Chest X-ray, AP view. Patient: 39 years old, sex M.
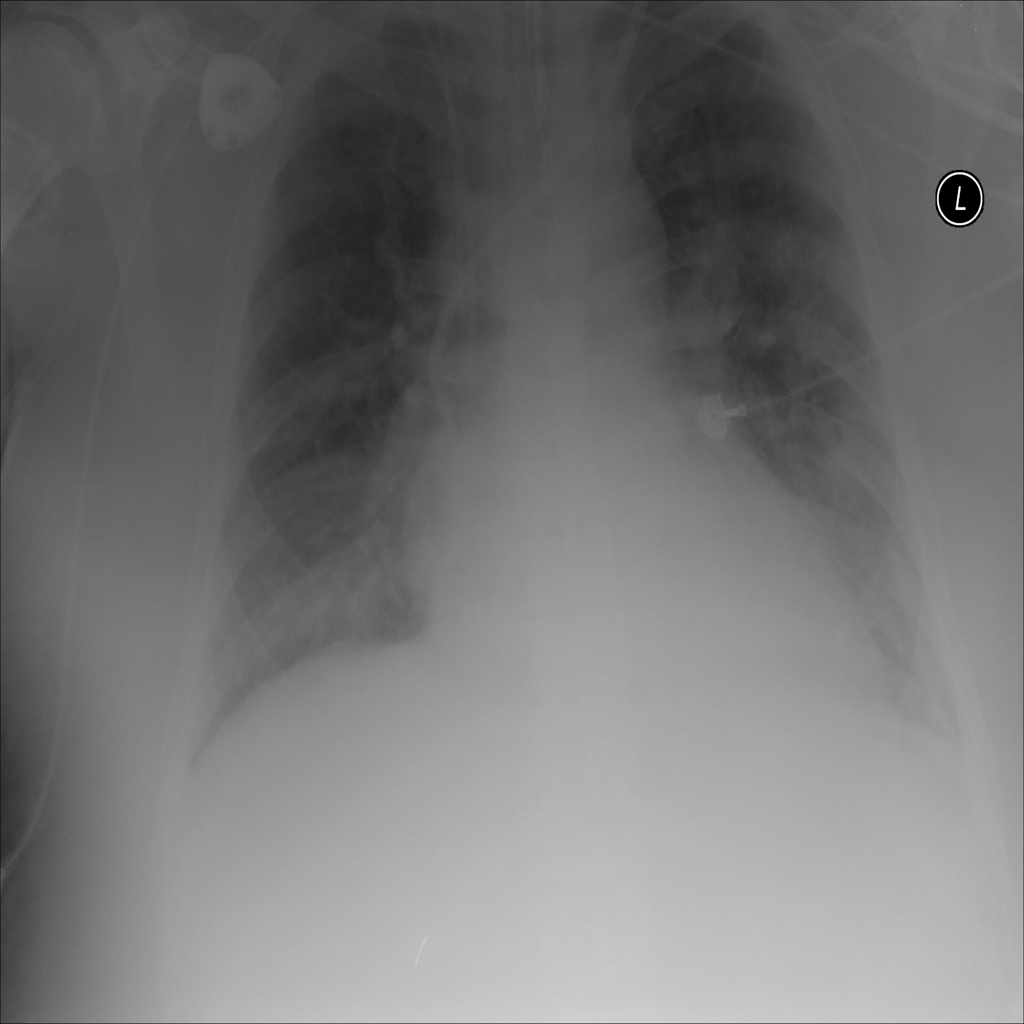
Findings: No Finding